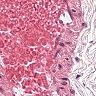
Metastatic tissue present: no